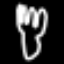
Label: fork